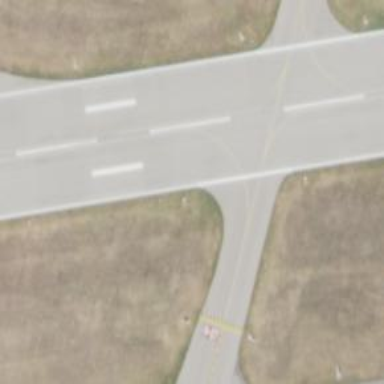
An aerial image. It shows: Image of taxiway at airport.